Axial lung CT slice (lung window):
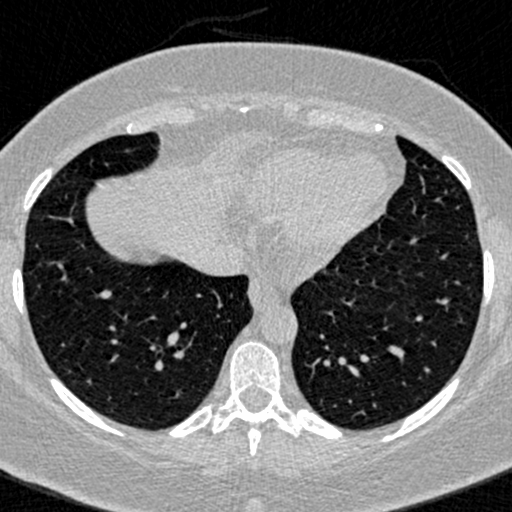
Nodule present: no